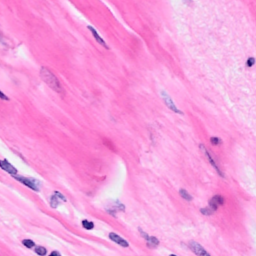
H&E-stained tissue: Breast